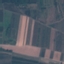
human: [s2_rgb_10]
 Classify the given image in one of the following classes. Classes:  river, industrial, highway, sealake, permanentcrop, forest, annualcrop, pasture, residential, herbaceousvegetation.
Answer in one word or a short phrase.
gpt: PermanentCrop